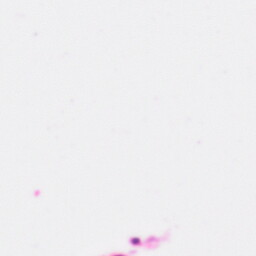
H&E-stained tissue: Colon